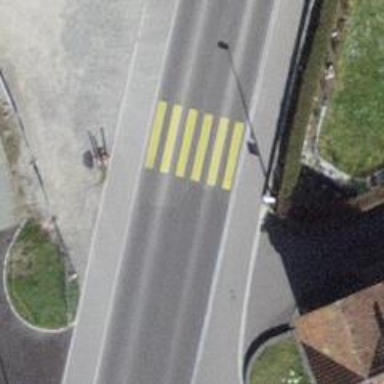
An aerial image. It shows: Kerb serving as barrier.